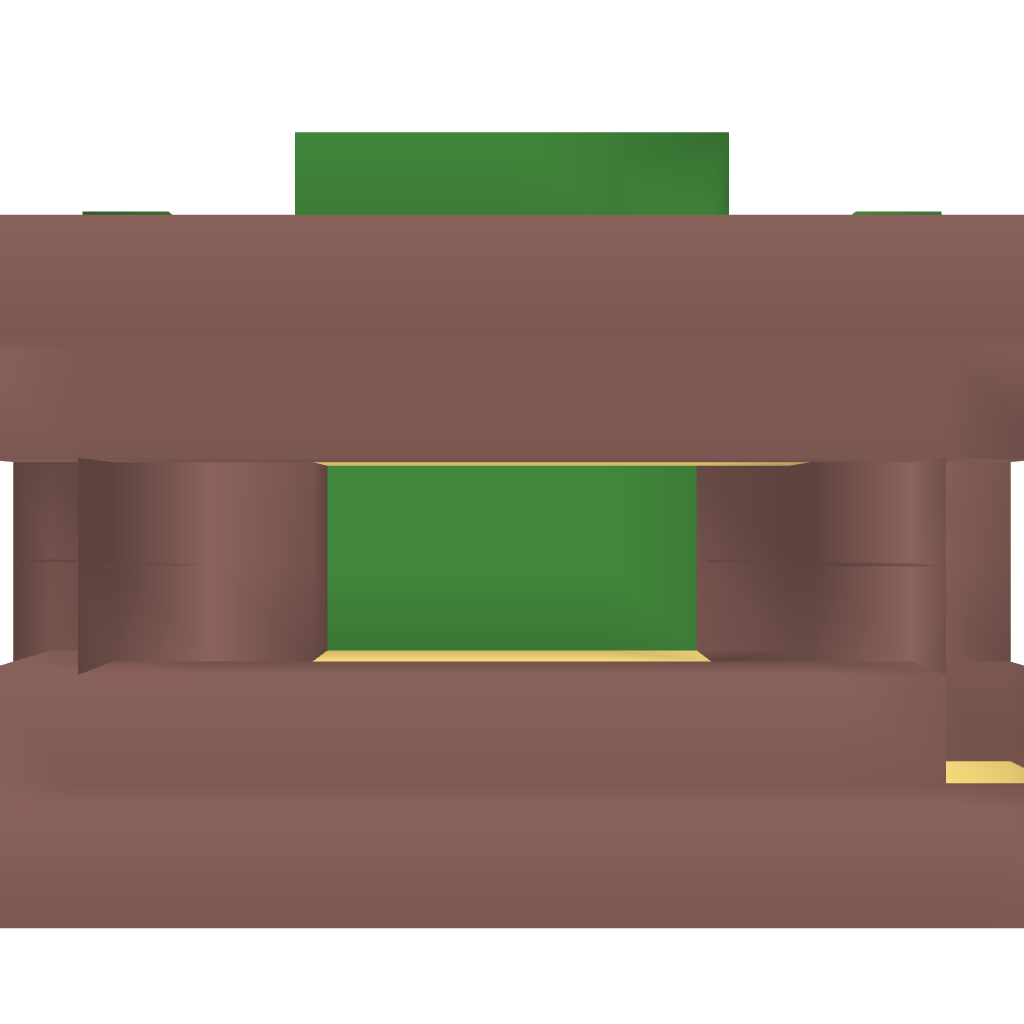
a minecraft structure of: Nature Shrine bad low quality